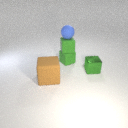
small green metal cube in front of small green rubber cube